Question: I have my navigation menu working perfectly. But when I apply the selected class to any of my items in the navigation list other than the 'Home' link, it pushes my navigation menu into two lines. I've tried everything but can't seem to figure the problem out.
Also this only happens in Chrome. I tried it on Firefox on Windows and Mac and it worked perfectly.
I tried adding a slash to the end of About and that seemed to push the 'About' word out but keep the slash still on the second line.
Can anyone please help? I can't seem to figure this out.
A picture of what I'm talking about:

Here is my menu code with the home selected:
'''
<div id="navigation"> <!-- Start navigation -->
<ul>
<li><a class="selected" href="index.html">Home \</a></li>
<li><a href="#">Shop <span>\</span></a></li>
<li><a href="collection.html">Collection <span>\</span></a></li>
<li><a href="#">Press <span>\</span></a></li>
<li><a href="#">Video <span>\</span></a></li>
<li><a href="about.html">About</a></li>
</ul>
'''
And here is the code with the About link selected:
'''
<div id="navigation"> <!-- Start navigation -->
<ul>
<li><a href="index.html">Home <span>\</span></a></li>
<li><a href="#">Shop <span>\</span></a></li>
<li><a href="collection.html">Collection <span>\</span></a></li>
<li><a href="#">Press <span>\</span></a></li>
<li><a href="#">Video <span>\</span></a></li>
<li><a class="selected" href="about.html">About</a></li>
</ul>
</div> <!-- End navigation -->
'''
And the CSS:
'''
#navigation { clear: both; float: right; margin-top: 30px; }
#navigation ul li { display: inline; margin-right: 10px; }
#navigation ul li a { font-family: "Lucida Console"; font-size: 19px; color: #B3B3B3; text-decoration: none; text-transform: uppercase; }
#navigation ul li a span { font-size: 12px; vertical-align: middle; }
#navigation ul li a.selected { color: #6a6a6a; }
'''
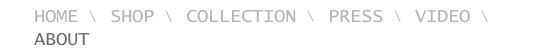
Answer: I think there is a class being applied for .selected that you are missing. The about link looks larger to me. Have you inspected in Firebug?